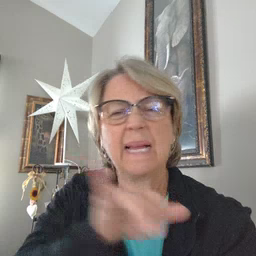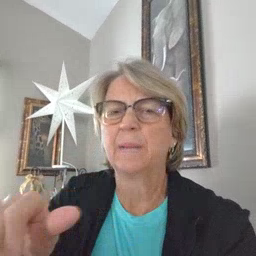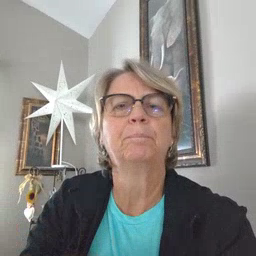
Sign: same